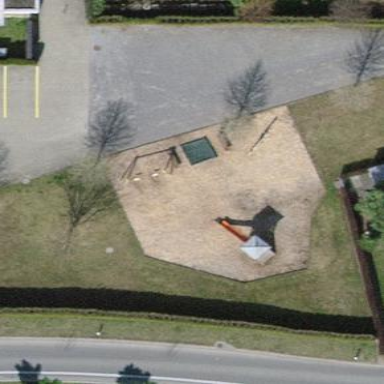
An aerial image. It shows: Playground area for leisure activities on the land.